Interaction volume radius: 5 \u00c5
Interaction volume height: 25 \u00c5
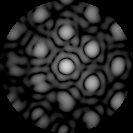
Disorder parameter: 0.1592